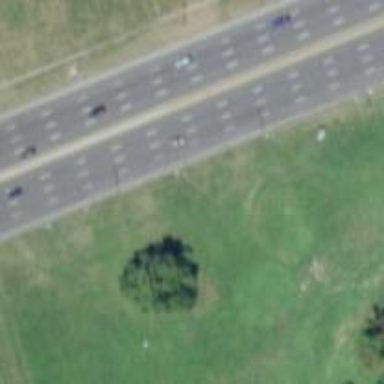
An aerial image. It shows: Expressway with asphalt surface classified as trunk highway.